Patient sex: M
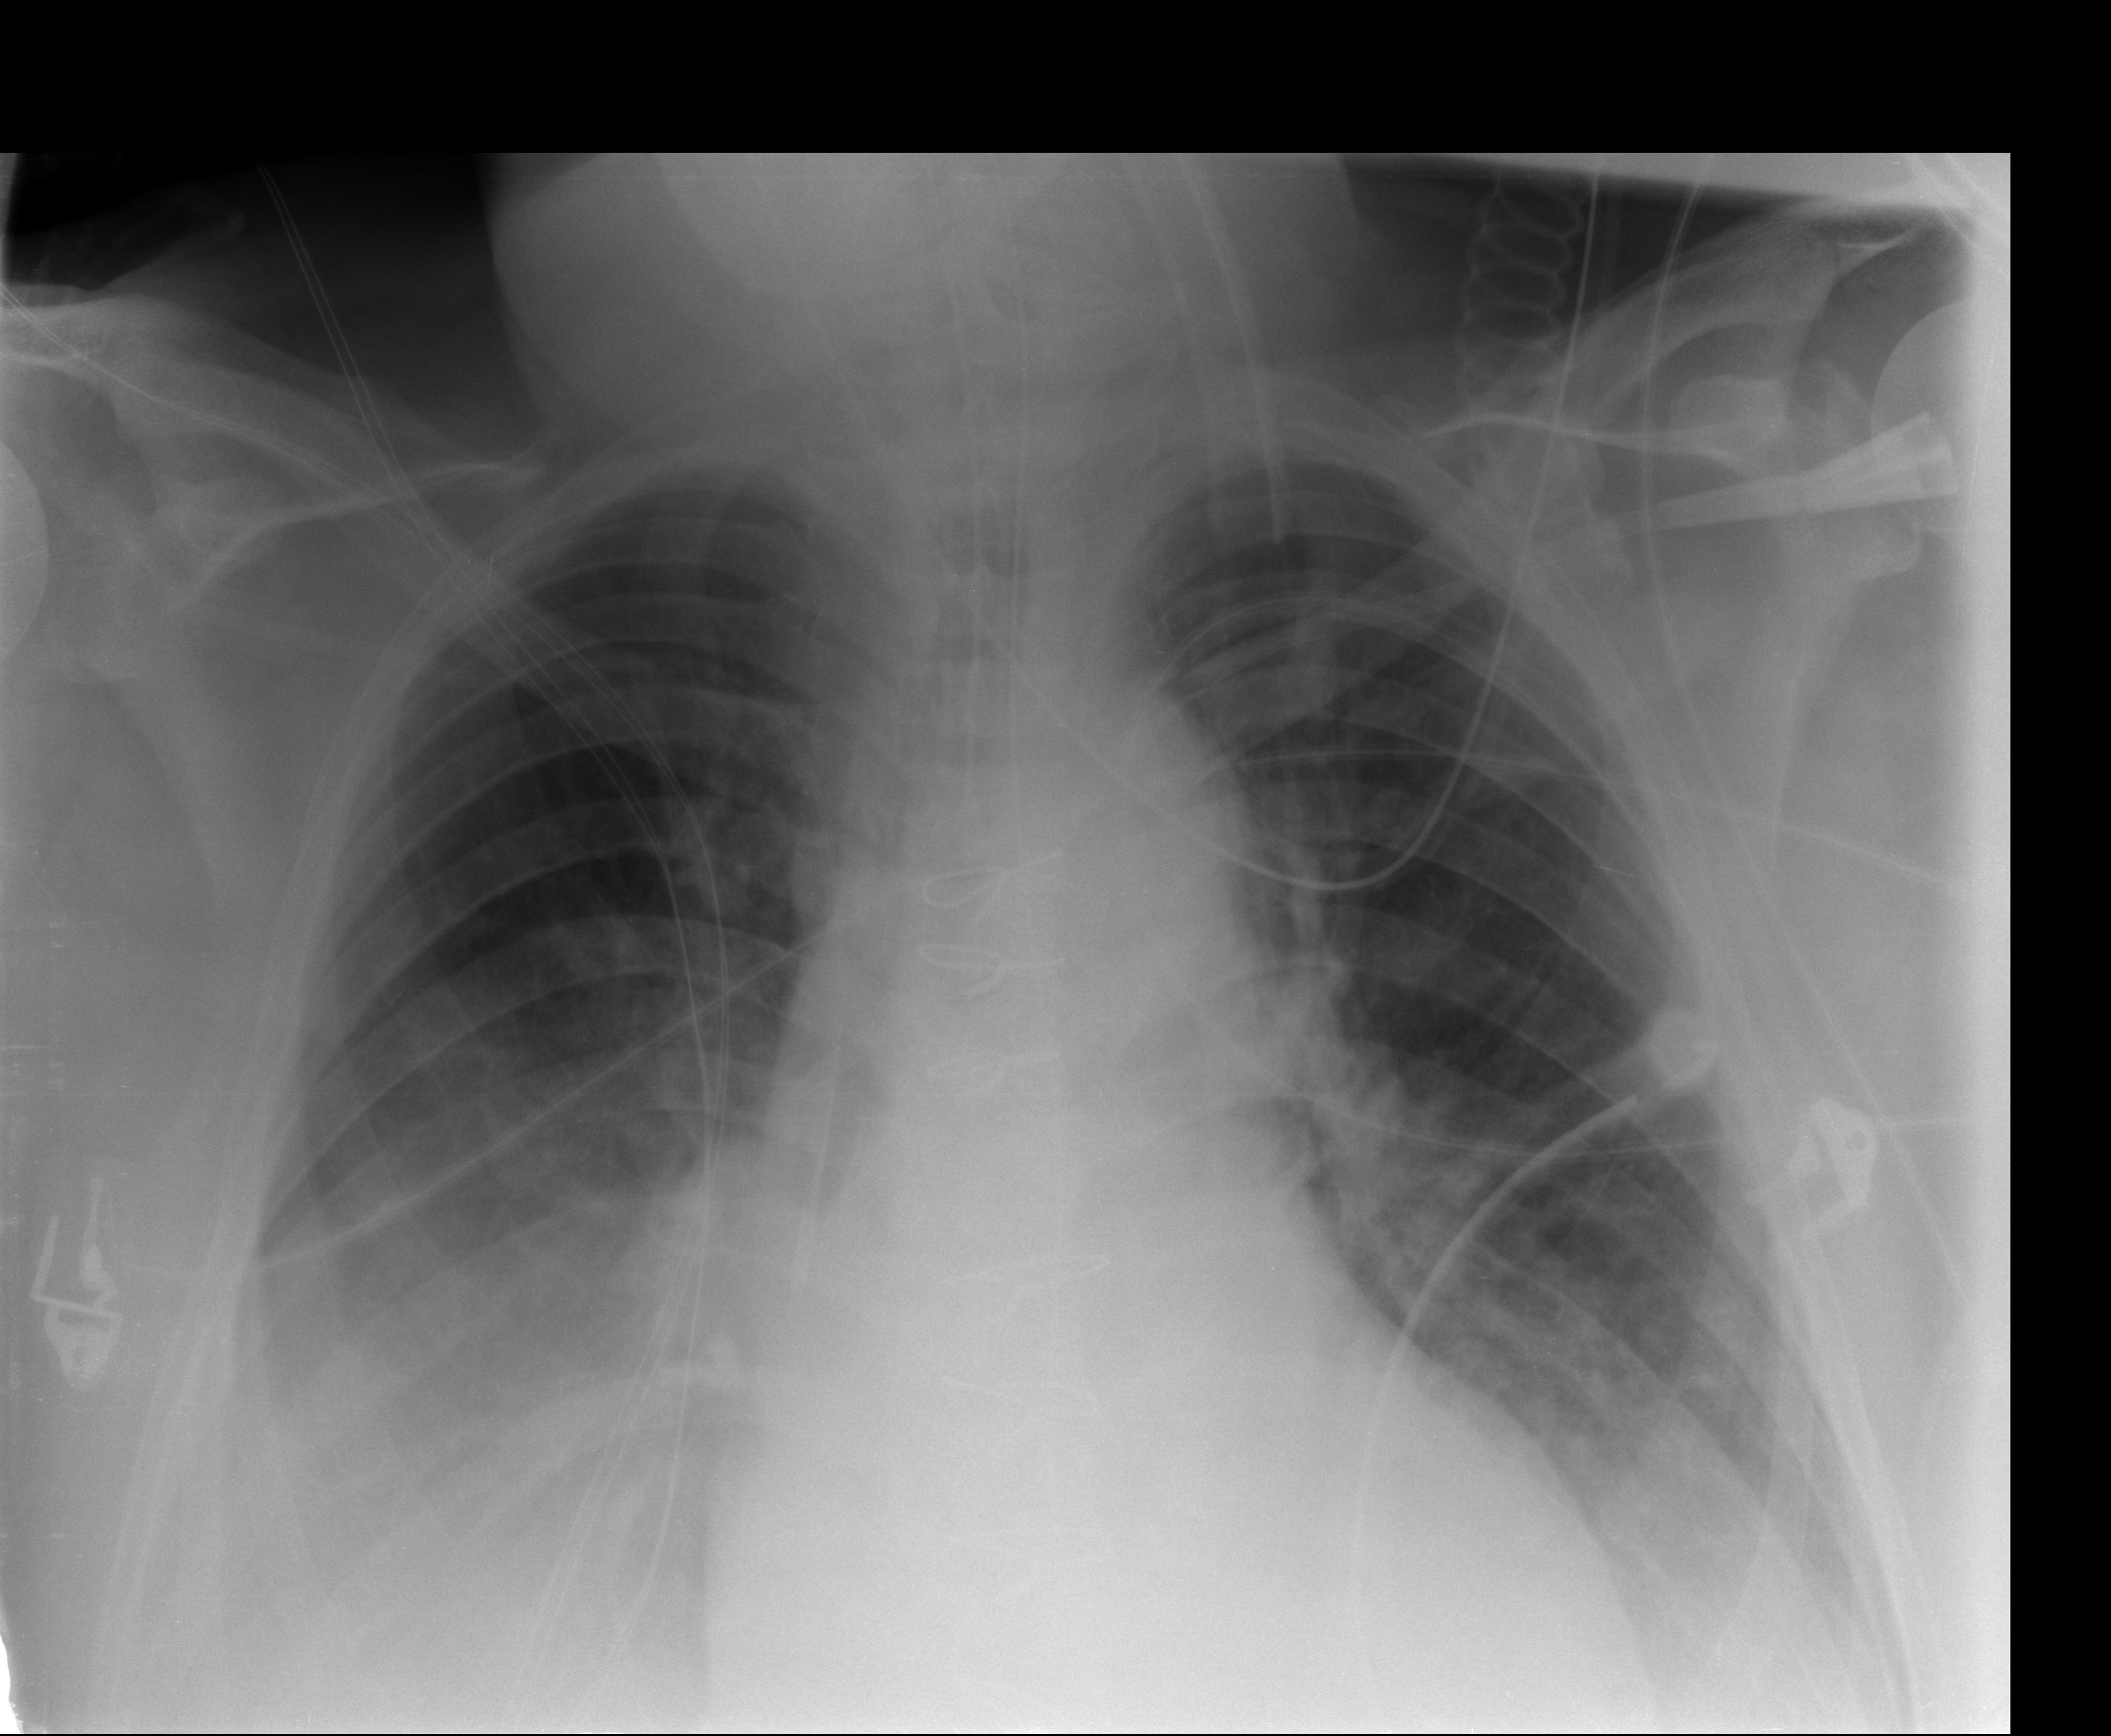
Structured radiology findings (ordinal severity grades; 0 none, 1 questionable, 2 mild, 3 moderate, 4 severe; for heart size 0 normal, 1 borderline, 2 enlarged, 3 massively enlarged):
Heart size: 0
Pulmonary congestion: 1
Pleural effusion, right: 3
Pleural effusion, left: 0
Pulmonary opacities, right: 2
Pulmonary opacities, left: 2
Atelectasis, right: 2
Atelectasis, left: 2